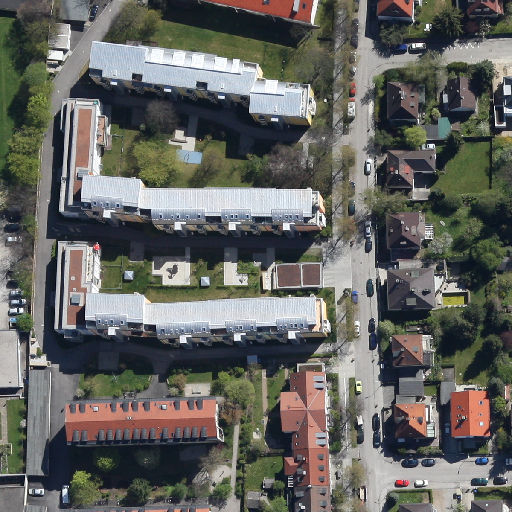
Referring expression: bikeway